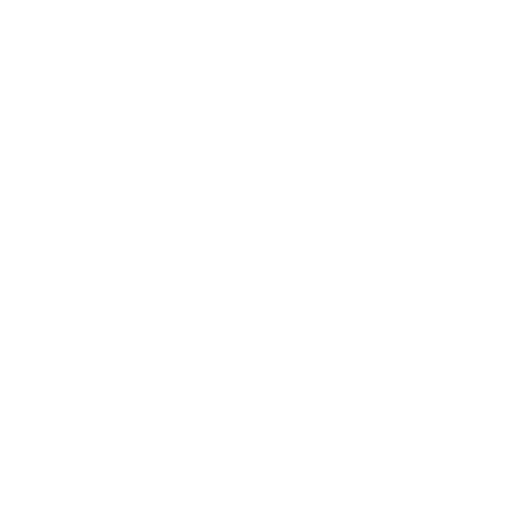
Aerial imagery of mountain in Nevada named South Timber Peak containing evergreen forest, shrub, and grassland